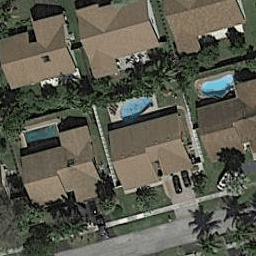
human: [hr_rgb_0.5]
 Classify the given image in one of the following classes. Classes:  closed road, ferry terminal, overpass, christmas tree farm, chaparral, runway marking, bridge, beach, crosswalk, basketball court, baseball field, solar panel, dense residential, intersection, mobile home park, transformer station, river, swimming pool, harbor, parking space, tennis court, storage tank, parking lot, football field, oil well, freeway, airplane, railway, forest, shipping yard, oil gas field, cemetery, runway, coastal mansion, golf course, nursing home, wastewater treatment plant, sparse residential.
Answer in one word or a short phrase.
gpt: dense residential